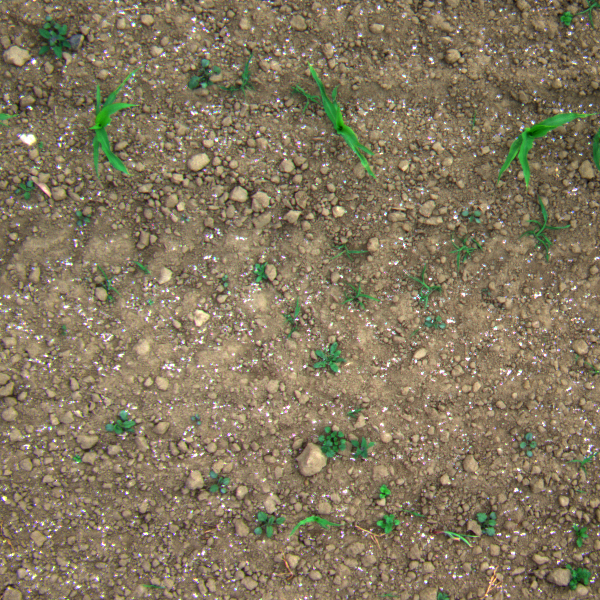
Acquisition date: 2023-06-06
Tile: 0200
Annotated plant instances:
label: amaranth
label: weed_other
label: barnyard_grass
label: weed_other
label: barnyard_grass
label: barnyard_grass
label: amaranth
label: amaranth
label: barnyard_grass
label: barnyard_grass
label: amaranth
label: amaranth
label: quickweed
label: weed_other
label: barnyard_grass
label: weed_other
label: amaranth
label: amaranth
label: barnyard_grass
label: barnyard_grass
label: amaranth
label: barnyard_grass
label: barnyard_grass
label: barnyard_grass
label: barnyard_grass
label: barnyard_grass
label: weed_other
label: amaranth
label: barnyard_grass
label: barnyard_grass
label: barnyard_grass
label: barnyard_grass
label: amaranth
label: amaranth
label: weed_other
label: amaranth
label: amaranth
label: maize
label: amaranth
label: amaranth
label: barnyard_grass
label: barnyard_grass
label: amaranth
label: amaranth
label: amaranth
label: weed_other
label: quickweed
label: amaranth
label: weed_other
label: barnyard_grass
label: barnyard_grass
label: weed_other
label: barnyard_grass
label: maize
label: maize
label: maize
label: maize
label: maize
label: barnyard_grass
label: weed_other
label: weed_other